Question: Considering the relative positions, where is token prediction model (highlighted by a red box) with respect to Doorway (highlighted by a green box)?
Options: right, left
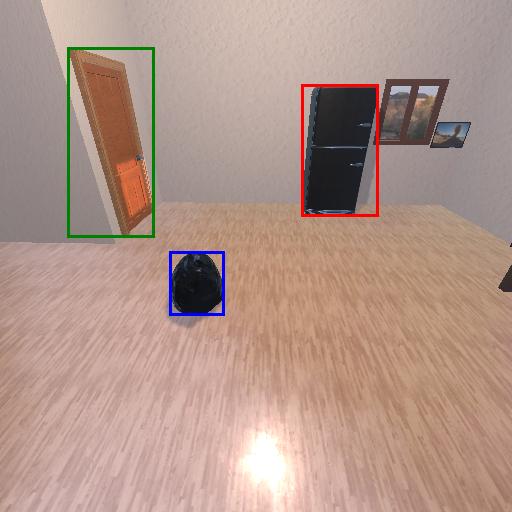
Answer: right